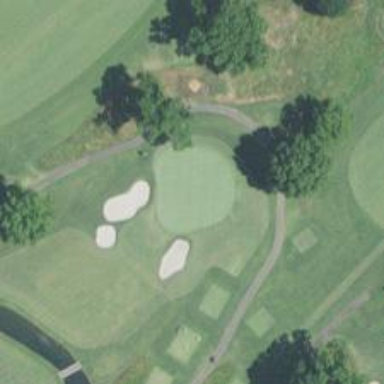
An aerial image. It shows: View of golf hole.